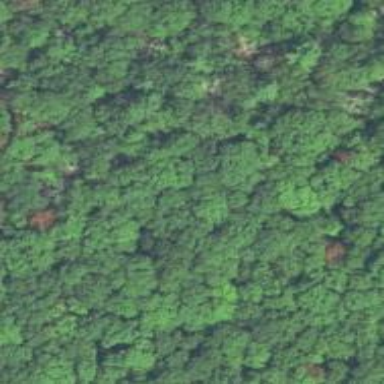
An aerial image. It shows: Mixed woodland area with various types of leaves.